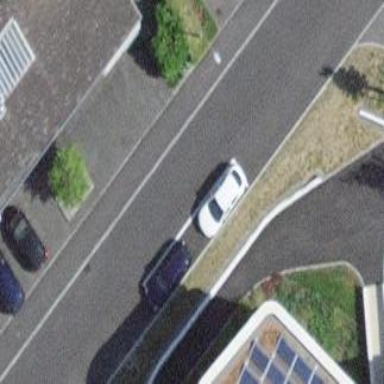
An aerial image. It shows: Parking lane.